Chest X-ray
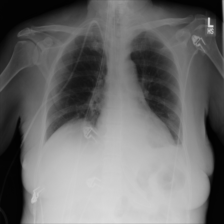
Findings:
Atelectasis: negative
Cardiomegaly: negative
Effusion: negative
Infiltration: positive
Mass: negative
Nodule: negative
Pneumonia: negative
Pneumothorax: negative
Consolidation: negative
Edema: positive
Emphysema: negative
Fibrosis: negative
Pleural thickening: negative
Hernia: negative